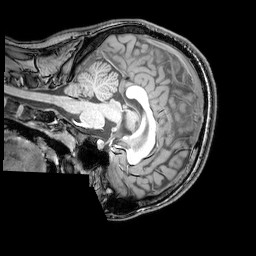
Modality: T1w
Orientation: sagittal
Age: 20
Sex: male
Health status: healthy
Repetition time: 0.081 s
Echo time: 0.037 s